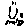
Label: smiley face